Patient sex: M
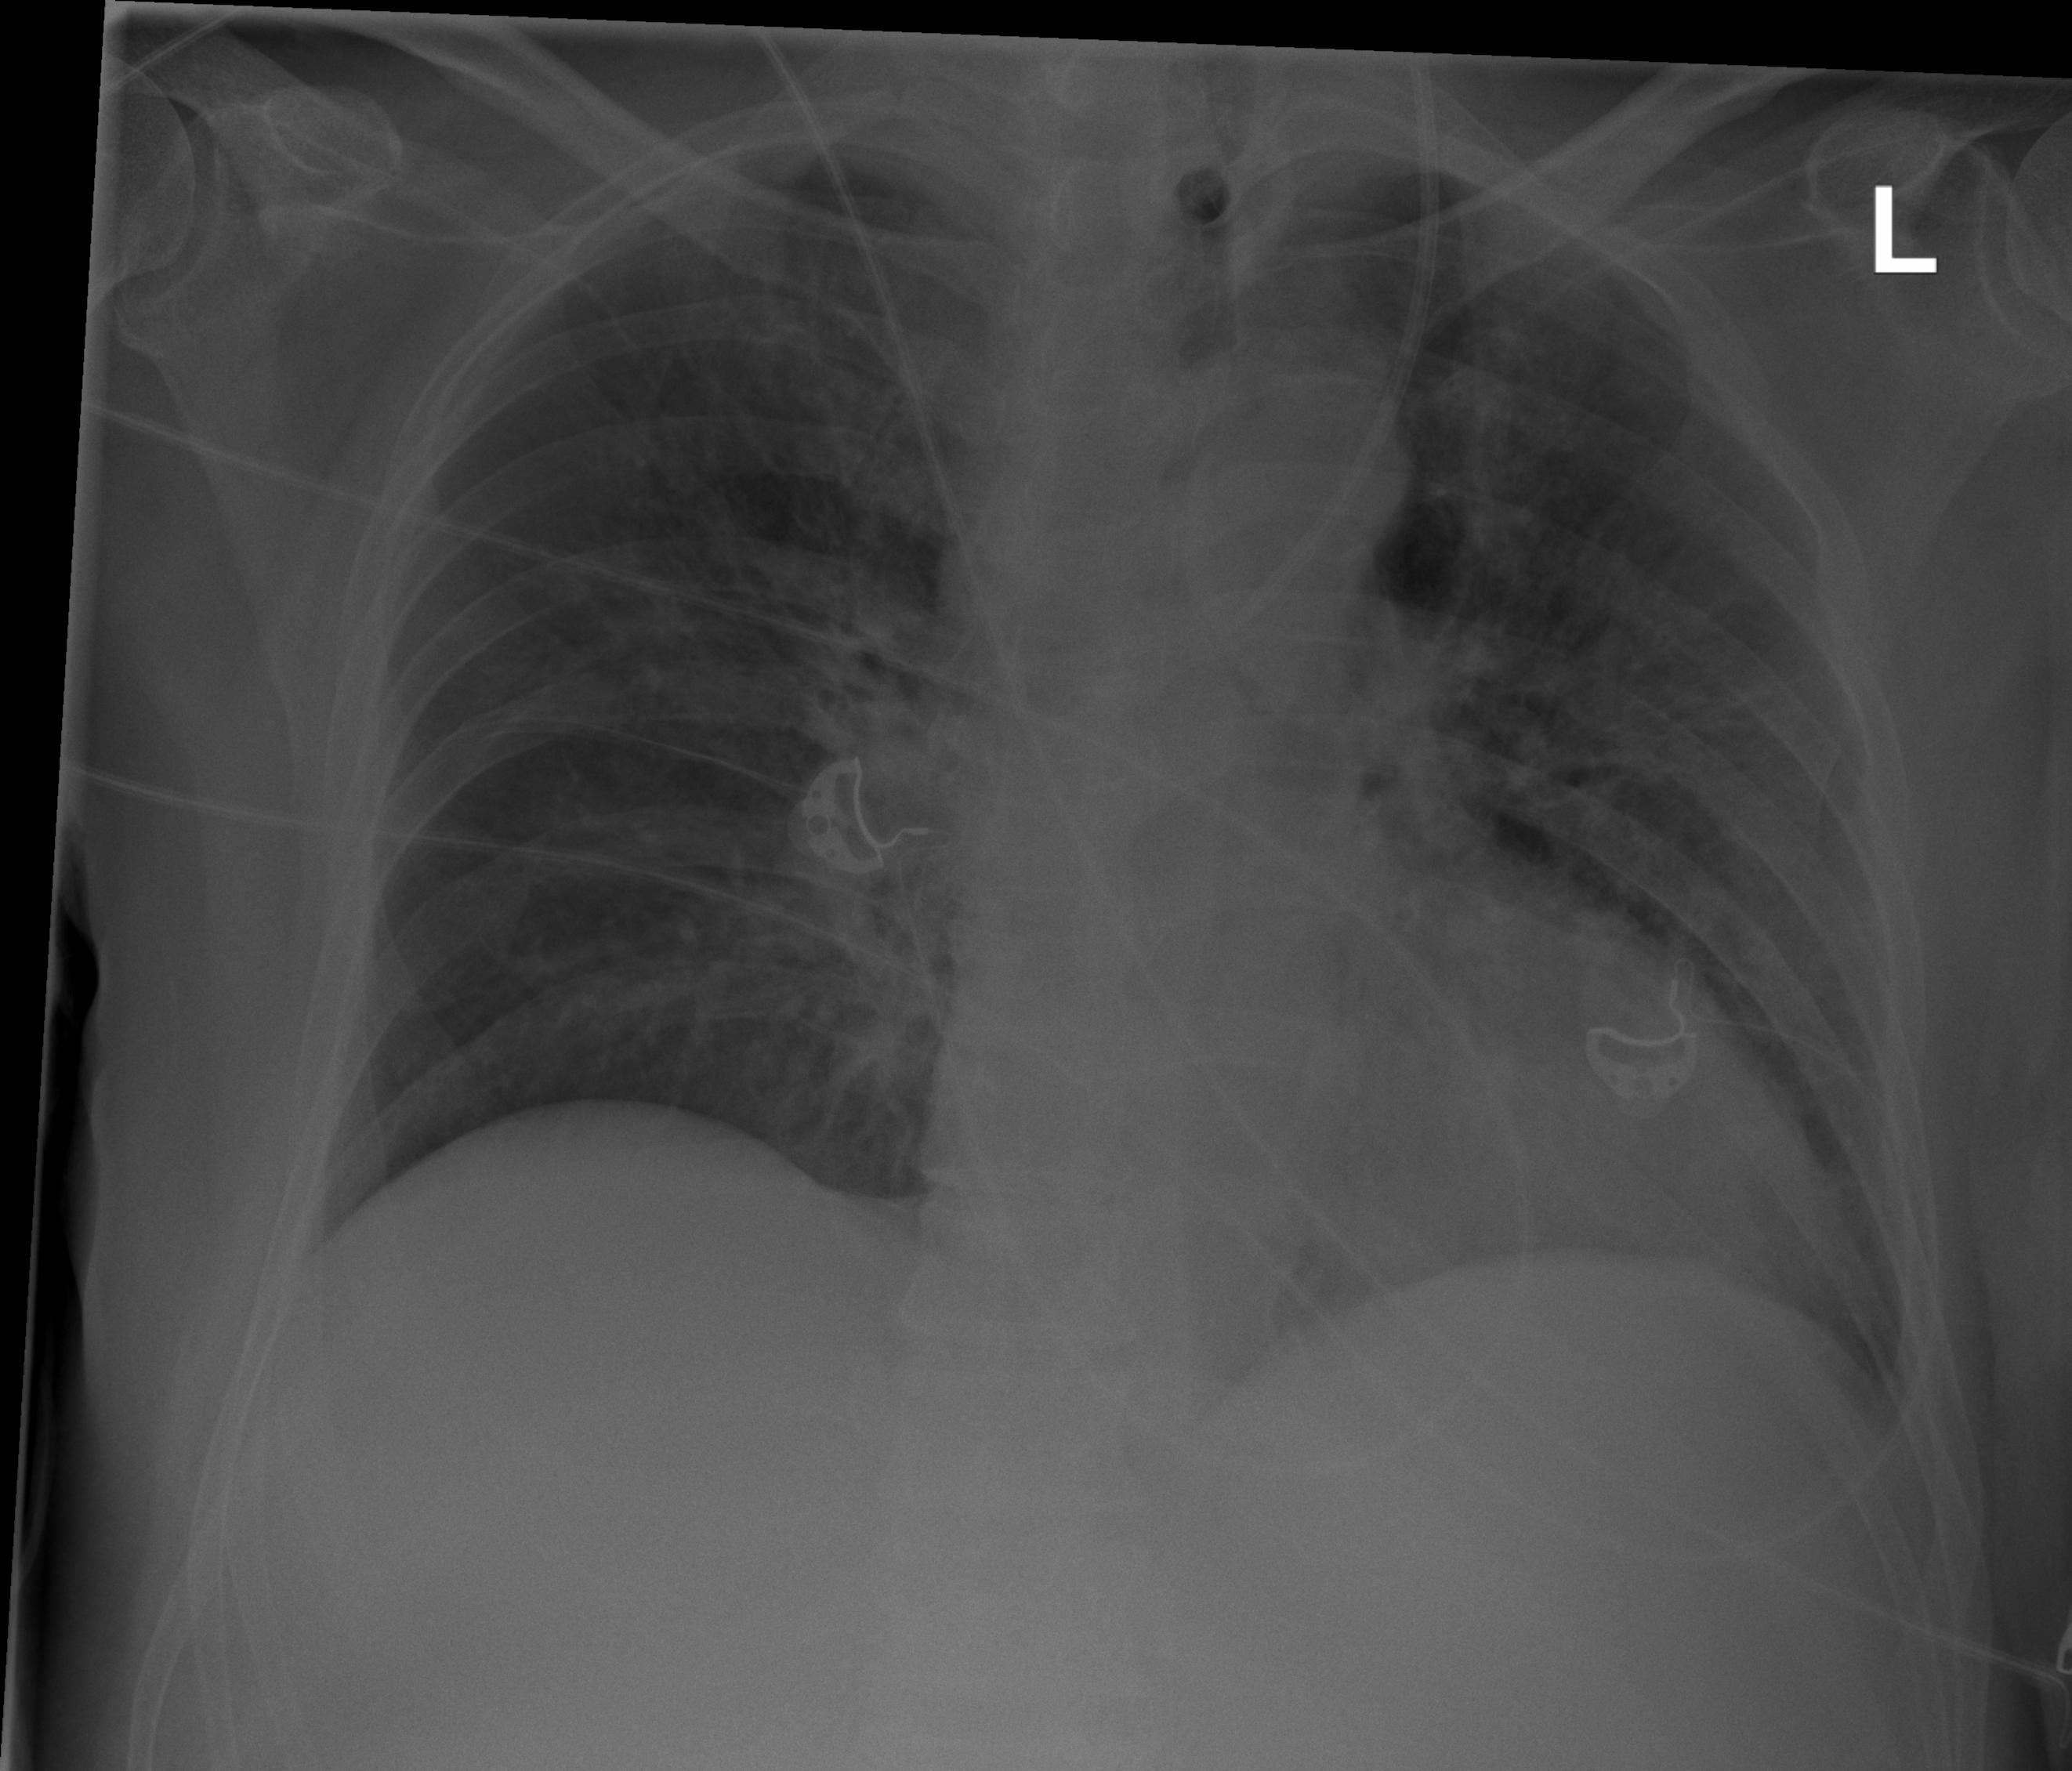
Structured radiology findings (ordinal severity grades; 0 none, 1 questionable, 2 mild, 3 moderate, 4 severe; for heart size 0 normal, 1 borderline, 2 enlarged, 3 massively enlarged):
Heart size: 1
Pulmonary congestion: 2
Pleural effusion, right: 0
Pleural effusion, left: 2
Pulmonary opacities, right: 2
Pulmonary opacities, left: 2
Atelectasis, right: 2
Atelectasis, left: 2